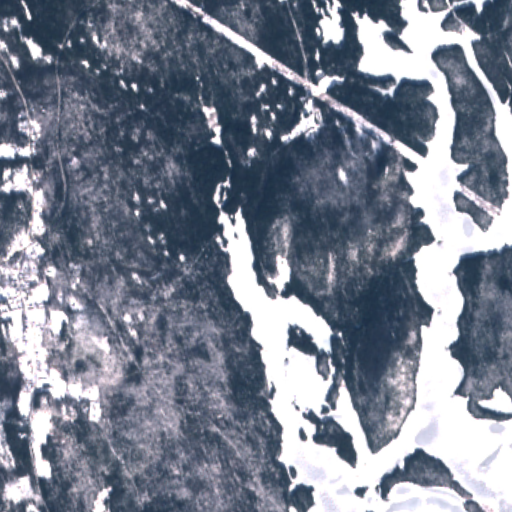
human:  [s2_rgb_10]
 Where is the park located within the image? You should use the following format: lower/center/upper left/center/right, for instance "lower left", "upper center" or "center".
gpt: The park is located in the center left of the image.
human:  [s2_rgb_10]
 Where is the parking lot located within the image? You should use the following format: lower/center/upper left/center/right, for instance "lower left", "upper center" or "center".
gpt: The parking lot is located in the center left of the image.
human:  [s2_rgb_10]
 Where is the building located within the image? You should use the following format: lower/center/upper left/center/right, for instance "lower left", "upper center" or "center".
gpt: The building is located in the left of the image.
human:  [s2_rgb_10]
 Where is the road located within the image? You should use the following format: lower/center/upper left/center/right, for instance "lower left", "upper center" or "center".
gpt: There is no road in the image.